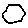
Label: hexagon